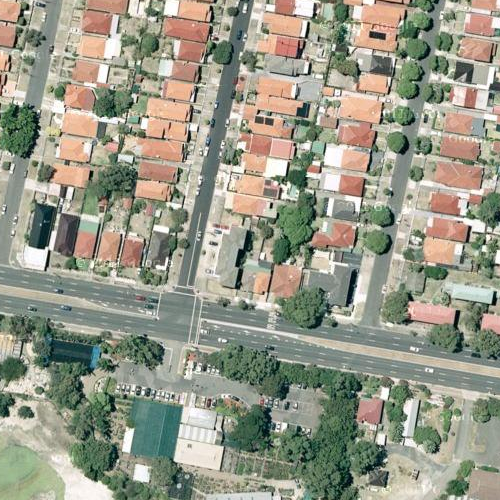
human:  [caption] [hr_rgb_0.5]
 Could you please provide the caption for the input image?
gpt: This is a residential area with houses arranged neatly while a wide highway beside .

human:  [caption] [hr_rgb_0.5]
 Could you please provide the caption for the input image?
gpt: A residential area with houses arranged densely while a wide highway beside .

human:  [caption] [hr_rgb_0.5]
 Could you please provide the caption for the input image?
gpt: A town with many houses arranged densely and a wide highway beside .

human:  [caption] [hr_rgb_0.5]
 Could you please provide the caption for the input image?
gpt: Lots of houses with red and orange roofs arranged densely .

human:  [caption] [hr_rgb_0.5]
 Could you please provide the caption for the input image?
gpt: A residential area with houses arranged neatly while a wide highway passed by .